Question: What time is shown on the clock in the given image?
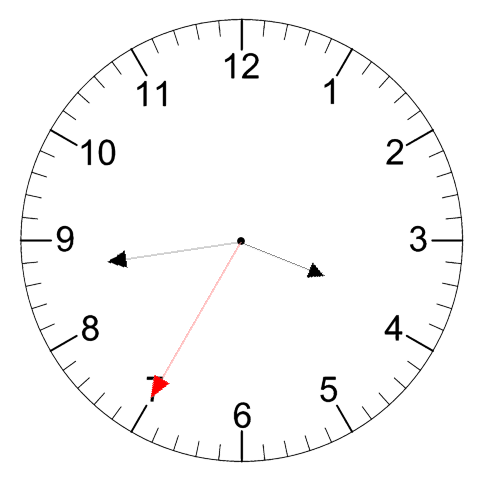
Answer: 03:43:35